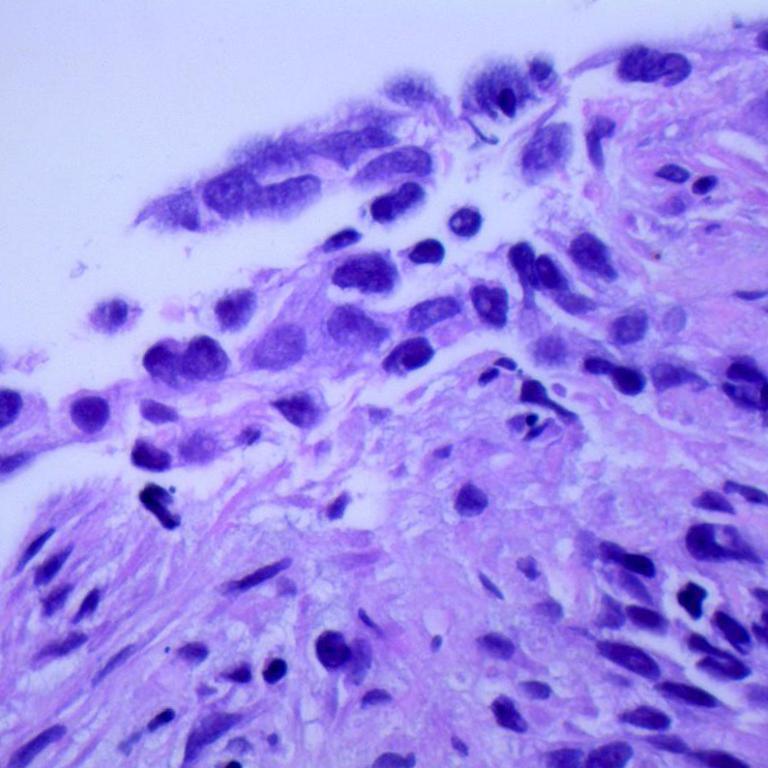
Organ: lung
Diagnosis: adenocarcinomas